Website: slack
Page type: stored-credit-cards
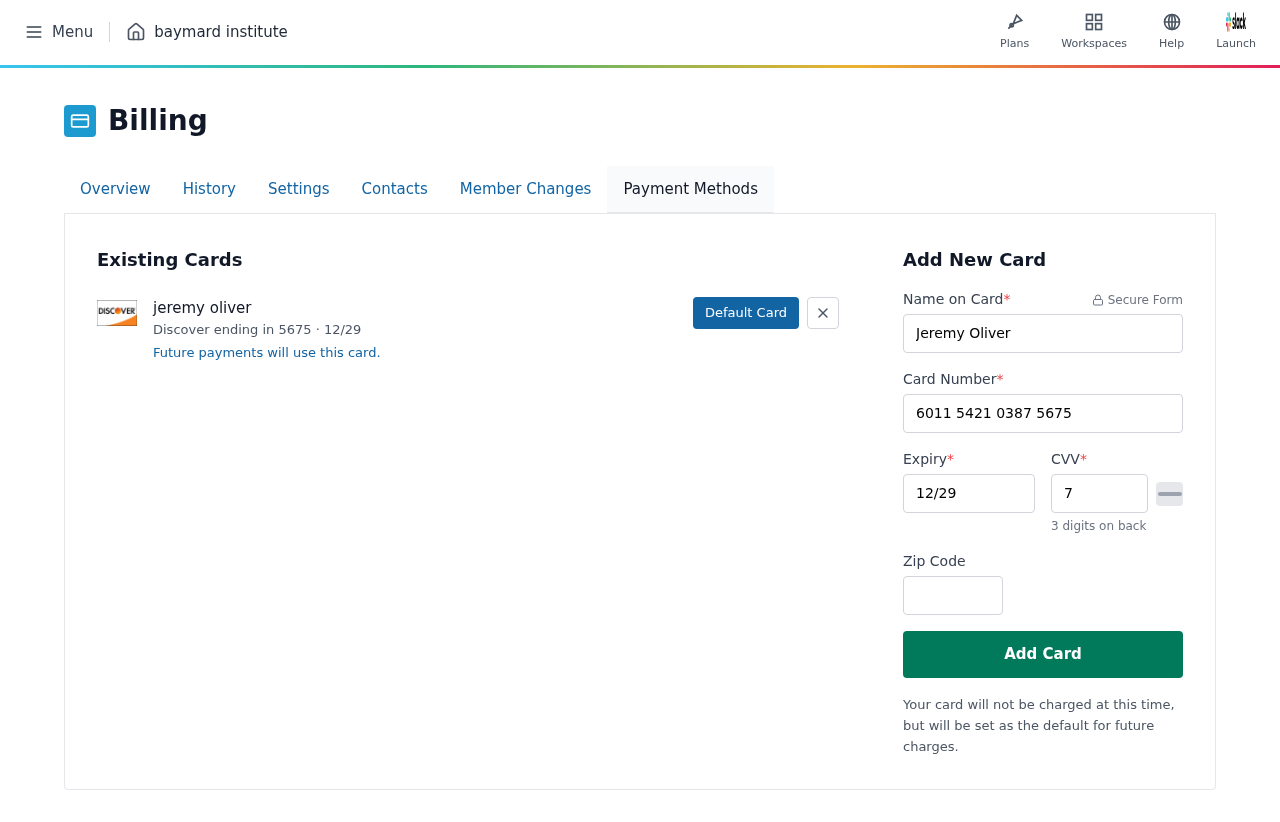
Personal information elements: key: PII_CARD_CVV
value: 767
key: PII_CARD_EXPIRY
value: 12/29
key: PII_CARD_EXPIRY_MONTH
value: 12
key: PII_CARD_EXPIRY_YEAR
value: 29
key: PII_CARD_LAST4
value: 5675
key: PII_CARD_NUMBER
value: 6011 5421 0387 5675
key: PII_CARD_TYPE
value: Discover
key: PII_FULLNAME
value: jeremy oliver
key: PII_FULLNAME
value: Jeremy Oliver
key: PII_POSTCODE
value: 50315